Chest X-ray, PA view. Patient: 59 years old, sex F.
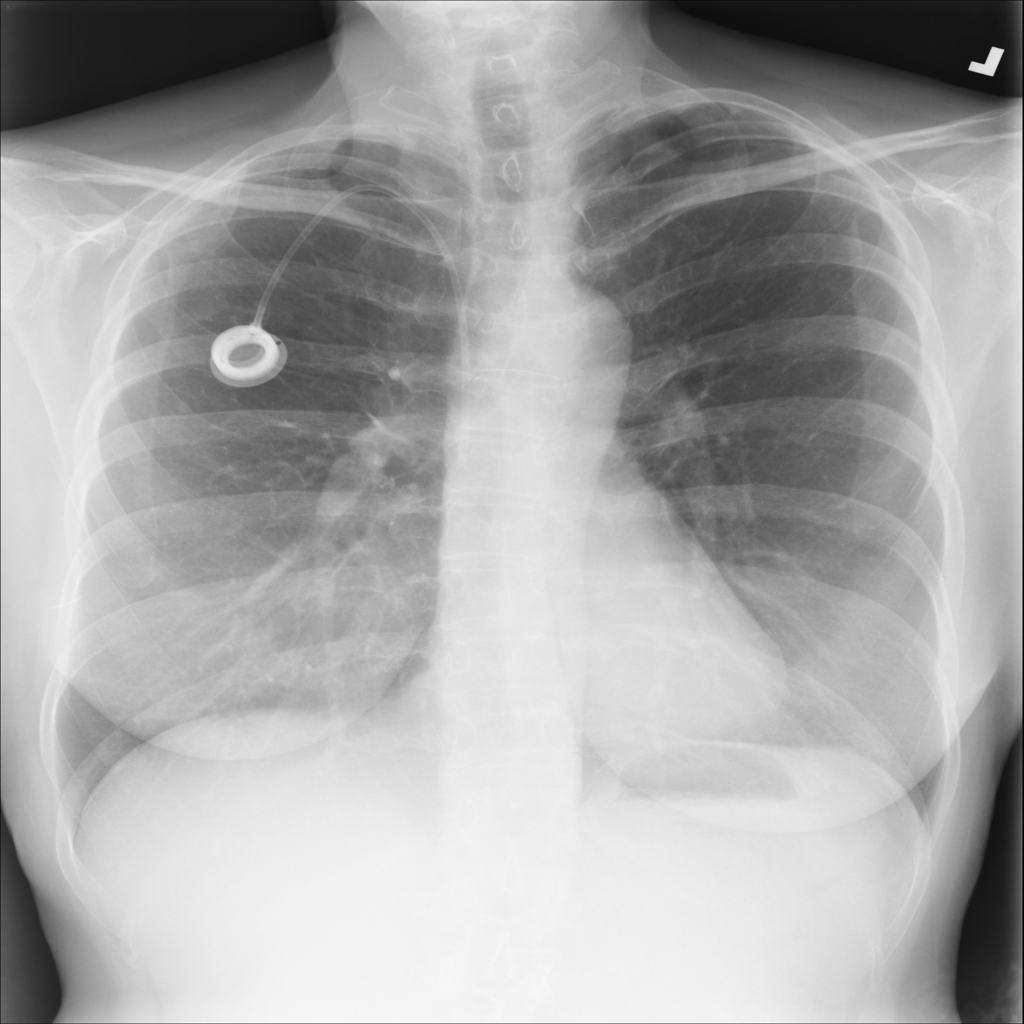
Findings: No Finding